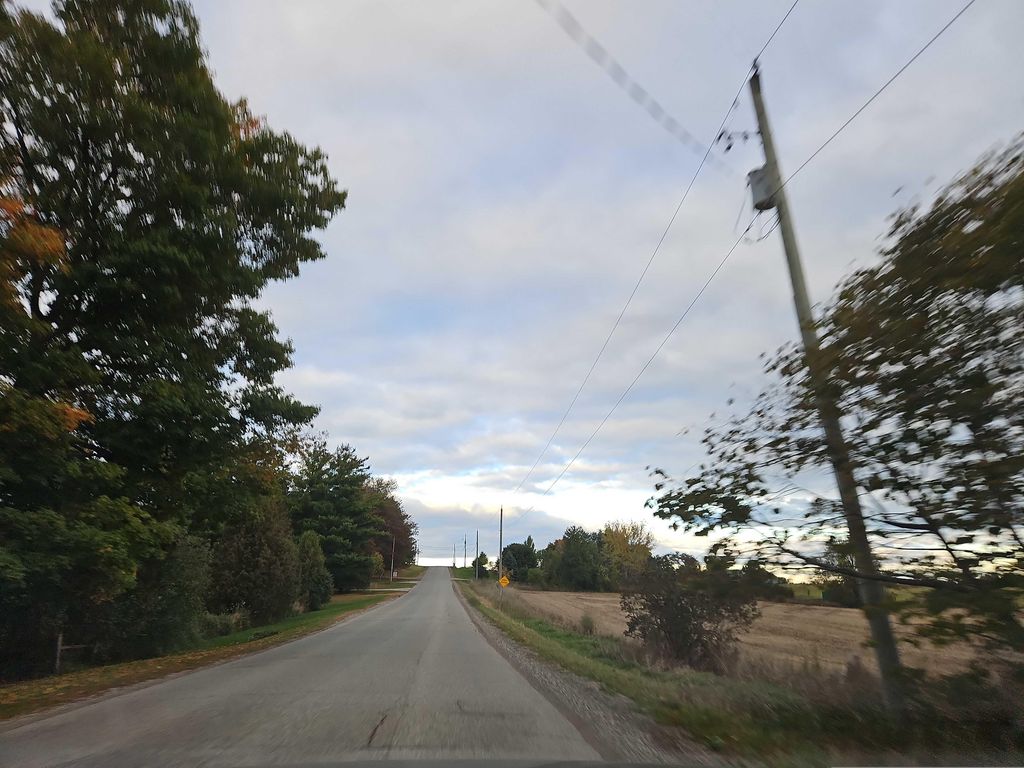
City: kitchener-waterloo